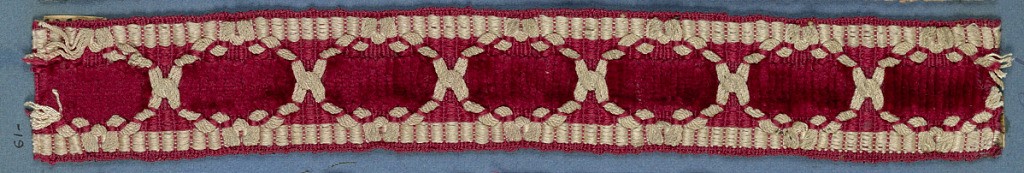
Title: Trimming
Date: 19th century
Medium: silk Technique: velvet
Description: Red and white trimming fragment ornamented with white threads arranged to form pattern of interlocking compartments.